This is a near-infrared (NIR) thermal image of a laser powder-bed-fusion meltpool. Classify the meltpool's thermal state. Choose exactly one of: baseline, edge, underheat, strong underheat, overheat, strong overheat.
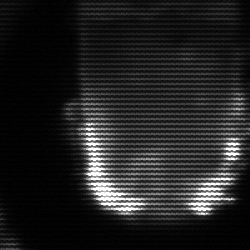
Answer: baseline